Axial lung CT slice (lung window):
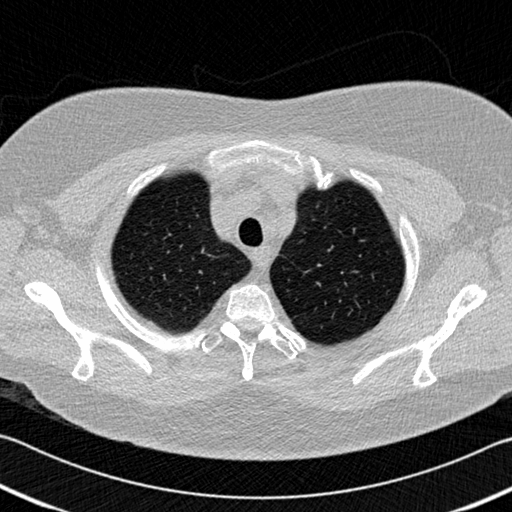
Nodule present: no